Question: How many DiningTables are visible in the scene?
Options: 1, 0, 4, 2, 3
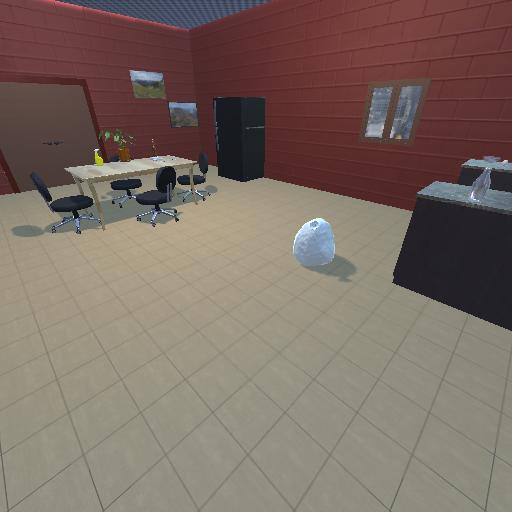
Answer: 1